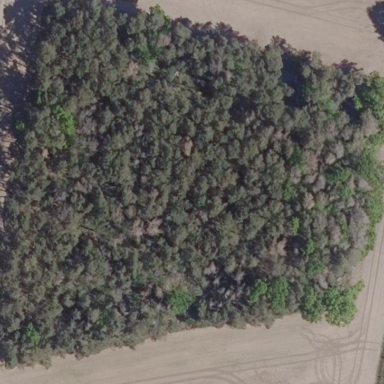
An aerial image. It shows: Beautiful woodland area.